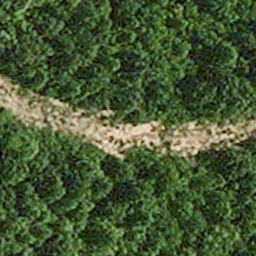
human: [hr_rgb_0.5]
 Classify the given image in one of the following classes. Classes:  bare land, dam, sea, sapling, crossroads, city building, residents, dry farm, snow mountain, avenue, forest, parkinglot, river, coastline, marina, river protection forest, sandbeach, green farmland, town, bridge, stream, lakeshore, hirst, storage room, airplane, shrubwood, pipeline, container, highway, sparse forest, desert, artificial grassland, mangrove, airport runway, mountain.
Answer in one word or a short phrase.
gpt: avenue